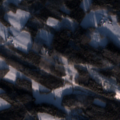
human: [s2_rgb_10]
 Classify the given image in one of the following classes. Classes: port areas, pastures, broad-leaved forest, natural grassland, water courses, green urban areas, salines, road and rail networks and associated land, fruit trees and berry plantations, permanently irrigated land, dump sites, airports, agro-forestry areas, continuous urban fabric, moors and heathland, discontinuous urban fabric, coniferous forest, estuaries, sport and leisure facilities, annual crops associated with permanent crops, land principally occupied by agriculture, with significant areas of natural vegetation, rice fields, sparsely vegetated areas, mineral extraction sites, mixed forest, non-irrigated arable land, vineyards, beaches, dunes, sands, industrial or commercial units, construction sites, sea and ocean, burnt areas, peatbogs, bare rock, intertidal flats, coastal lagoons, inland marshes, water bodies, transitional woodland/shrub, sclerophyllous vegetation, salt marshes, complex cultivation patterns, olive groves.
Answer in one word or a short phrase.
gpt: land principally occupied by agriculture, with significant areas of natural vegetation, broad-leaved forest, coniferous forest, mixed forest